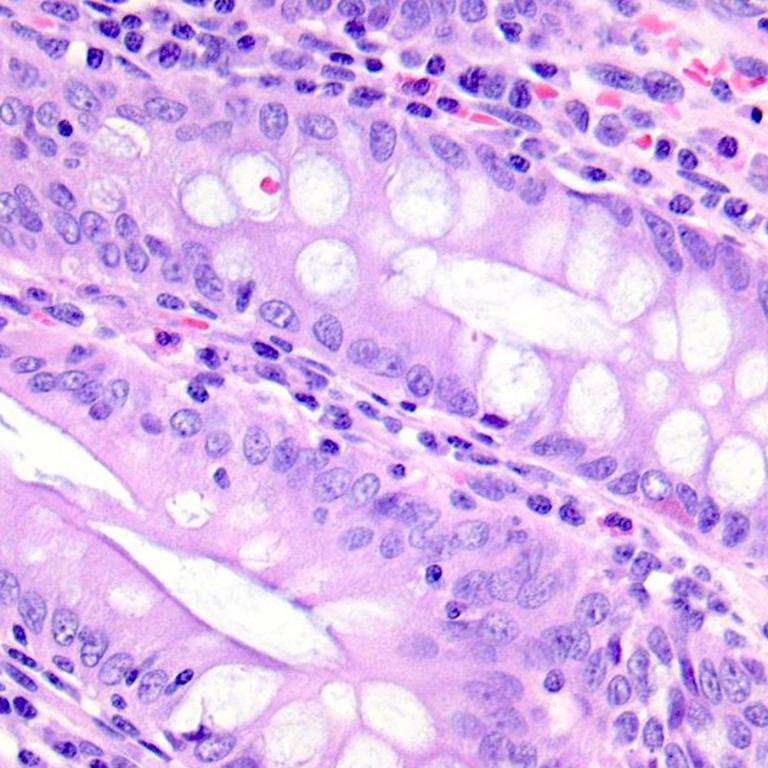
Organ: colon
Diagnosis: benign